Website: apple
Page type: billing-address
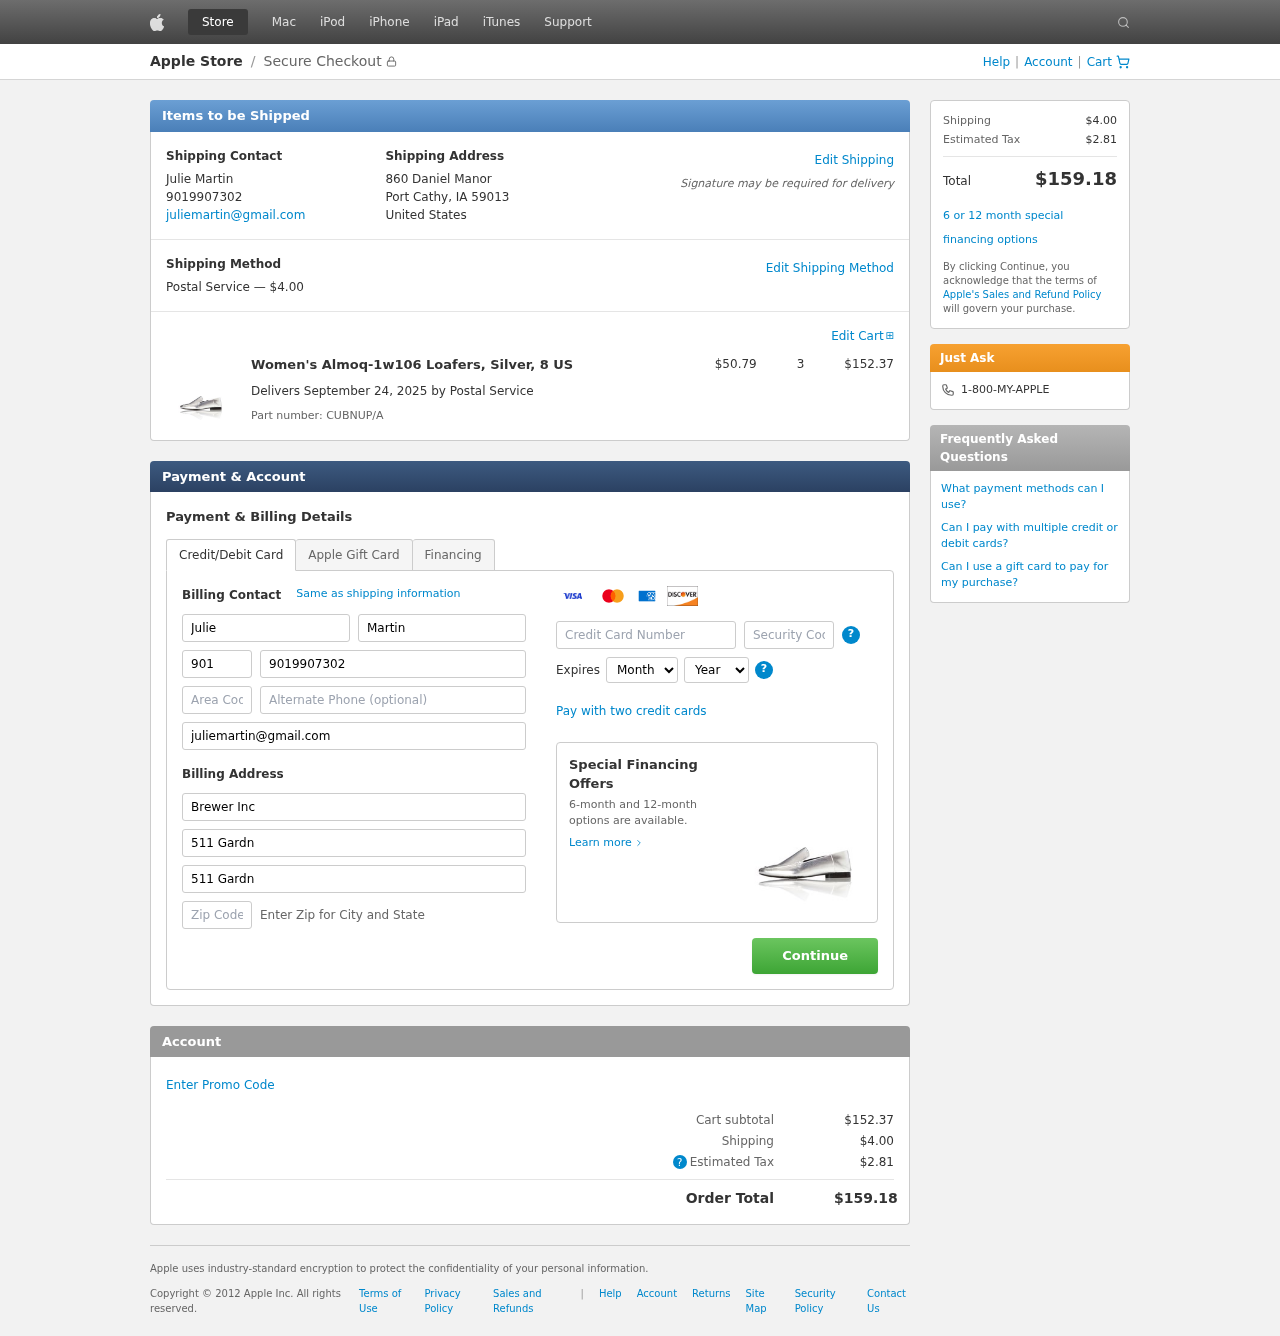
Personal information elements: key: PII_CARD_CVV
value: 330
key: PII_CARD_EXPIRY_MONTH
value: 12
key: PII_CARD_EXPIRY_YEAR
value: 28
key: PII_CARD_NUMBER
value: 2716 0992 2884 0792
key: PII_CITY_STATE_ZIP
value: Port Cathy, IA 59013
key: PII_COMPANY
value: Brewer Inc
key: PII_COUNTRY
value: United States
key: PII_EMAIL
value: juliemartin@gmail.com
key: PII_FIRSTNAME
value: Julie
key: PII_FULLNAME
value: Julie Martin
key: PII_LASTNAME
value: Martin
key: PII_PHONE
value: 9019907302
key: PII_PHONE_AREA
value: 901
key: PII_POSTCODE2
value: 40143
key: PII_STREET
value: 860 Daniel Manor
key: PII_STREET2
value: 511 Gardner Ports
Product elements: key: PRODUCT1_NAME
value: Women's Almoq-1w106 Loafers, Silver, 8 US
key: PRODUCT1_PRICE
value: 50.79
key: PRODUCT1_QUANTITY
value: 3
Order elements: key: ORDER_SHIPPING_COST
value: $4.00
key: ORDER_SUBTOTAL
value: $152.37
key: ORDER_DELIVERY_DATE
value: September 24, 2025
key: ORDER_PART_NUMBER
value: CUBNUP/A
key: ORDER_TAX
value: $2.81
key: ORDER_TOTAL
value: $159.18